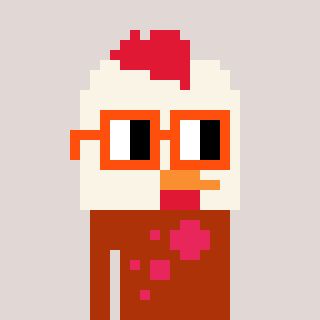
a pixel art character with square orange glasses, a chicken-shaped head and a hotbrown-colored body on a warm background